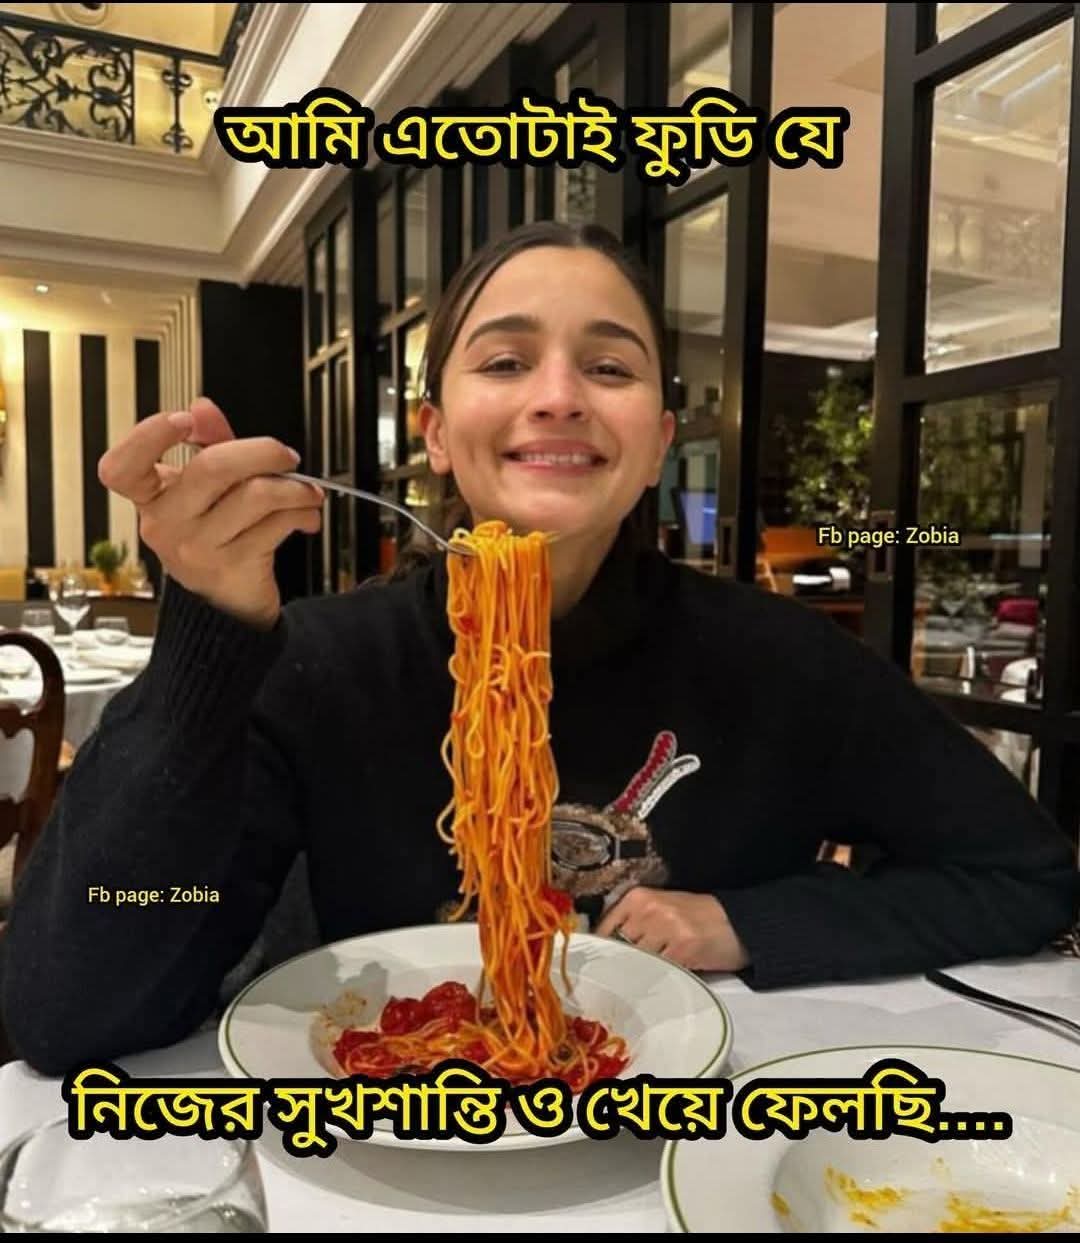
Text: আমি এতোটাই ফুডি যে
নিজের সুখশান্তি ও খেয়ে ফেলছি....
Label: Non Hate